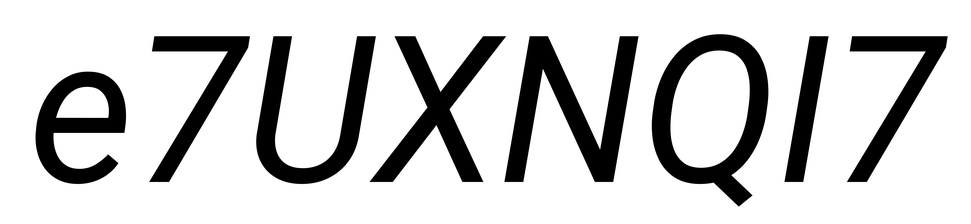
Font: Roboto-Italic_Italic